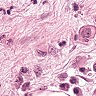
Metastatic tissue present: yes